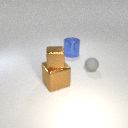
large brown metal cube to the left of small gray rubber sphere